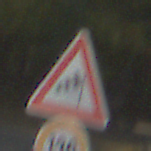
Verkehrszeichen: SeitenwindVonRechts
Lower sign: Geschwindigkeit120
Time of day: MorningAfternoon
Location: Outdoor (Suburban)
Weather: Clear
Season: NotSpecified
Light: Natural